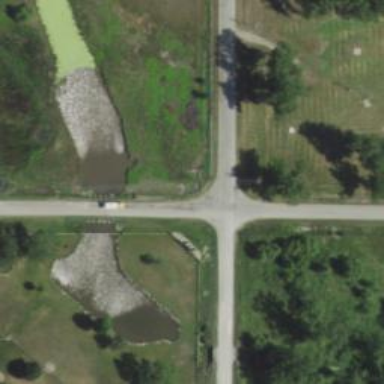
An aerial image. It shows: Stop road.